Question: I am querying table to select last n records but preserving the order. For this, I am using the following query which I got from <URL>:
'''
WITH Temp
AS ( SELECT TOP 10
[TestID] ,
UserID ,
DateSent
FROM [Test]
WHERE UserID = @UserID
ORDER BY DateSent DESC
)
SELECT *
FROM Temp
ORDER BY DateSent
'''
i.e I am selecting the last n records while preserving the sort order. Below is the dummy scripts to create the above tables:
'''
GO
CREATE TABLE [dbo].[Test]
(
[TestID] [int] IDENTITY(1, 1)
NOT NULL ,
[UserID] [int] NOT NULL ,
[DateSent] [datetime] NOT NULL ,
CONSTRAINT [PK_TestID] PRIMARY KEY CLUSTERED ( [TestID] ASC )
WITH ( PAD_INDEX = OFF, STATISTICS_NORECOMPUTE = OFF,
IGNORE_DUP_KEY = OFF, ALLOW_ROW_LOCKS = ON,
ALLOW_PAGE_LOCKS = ON ) ON [PRIMARY]
)
ON [PRIMARY]
GO
CREATE NONCLUSTERED INDEX [IX_Test_UserID_DateSent] ON [dbo].[Test]
(
[UserID] ASC,
DateSent DESC
)WITH (PAD_INDEX = OFF, STATISTICS_NORECOMPUTE = OFF, SORT_IN_TEMPDB = OFF, IGNORE_DUP_KEY = OFF, DROP_EXISTING = OFF, ONLINE = OFF, ALLOW_ROW_LOCKS = ON, ALLOW_PAGE_LOCKS = ON) ON [PRIMARY]
GO
GO
INSERT INTO [Test]
SELECT TOP 100000 ABS(CAST(NEWID() AS BINARY(6)) %10),
DATEADD(day, DATEDIFF(day, 0, GETDATE()) - 1 - FLOOR(RAND(CAST(NEWID() AS binary(4))) * 365.25 * 90), 0)
FROM master..spt_values
GO
'''
Above I have created the table, applied index on it and inserted some dummy data in it. I am executing this query to get the records:
'''
DECLARE @UserID INT
SET @UserID = 1 ;
WITH Temp
AS ( SELECT TOP 10
[TestID] ,
UserID ,
DateSent
FROM [Test]
WHERE UserID = @UserID
ORDER BY DateSent DESC
)
SELECT *
FROM Temp
ORDER BY DateSent
'''
Below is the execution plan after running the above query:

As you can see the index is following but for inner query and you can see in the index plan that 77% of the execution is taken by the Sort process. What index should I apply here to overcome this situation.
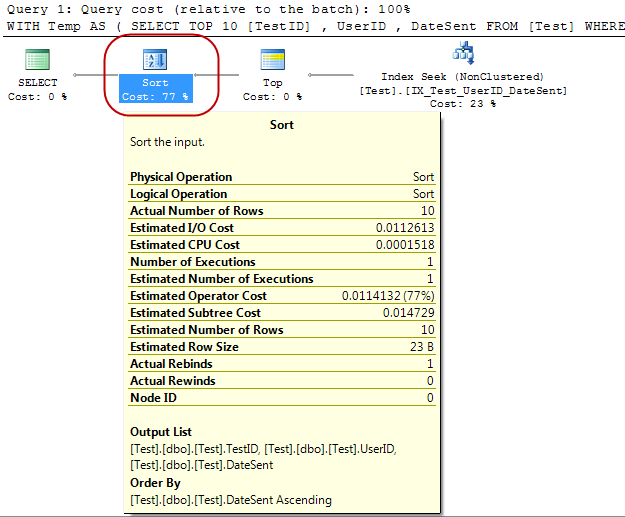
Answer: The left-most sort which is consuming 77% of the execution plan is only working on your 'TOP 10' records. You can verify this by removing the final 'ORDER BY':
'''
DECLARE @UserID INT
SET @UserID = 1 ;
WITH Temp
AS ( SELECT TOP 10
[TestID] ,
UserID ,
DateSent
FROM [Test]
WHERE UserID = @UserID
ORDER BY DateSent DESC
)
SELECT *
FROM Temp
--ORDER BY DateSent
'''
It should be mentioned that all operators in a plan must add up to 100%. If your cheapest operation (i.e. sorting only 10 records) is consuming most of the execution time, then I'd say you're in good shape.